Question: In my app, i want to fetch data from FMDB database and that data i want to send to watch. But the problem is that when the data is fetched, it doesn't show the actual data in console like ticket_type = Movie, time = 11:42 p.m. Instead it shows only memory address result.
The source code for my TicketData is below
'''
class TicketData: NSObject {
var field1: String?
var field2: String?
var field3: String?
var field4: String?
override init() {
super.init()
}
convenience init(field1: String, field2: String, field3: String, field4: String) {
self.init()
self.field1 = field1
self.field2 = field2
self.field3 = field3
self.field4 = field4
}
'''
}
The screenshot for my app is
screenshot for my app

My source code is below
'''
class TicketDetailViewController: UIViewController, WCSessionDelegate {
var databasePath = NSString()
var holding_Ticket_category: String = ""
var holding_Image: UIImage?
var hold_ticketName: String = ""
var hold_ticketDate: String = ""
var hold_ticketTime: String = ""
var session: WCSession!
var ticketDataArray:[TicketData] = []
@IBOutlet weak var ticket_grey: UIImageView!
@IBOutlet weak var cropped_frame: UIImageView!
@IBOutlet weak var display_image: UIImageView!
@IBOutlet weak var ticket_type_name: UILabel!
@IBOutlet weak var ticket_date: UILabel!
@IBOutlet weak var ticket_time: UILabel!
@IBOutlet weak var ticket_category: UILabel!
override func viewDidLoad()
{
super.viewDidLoad()
if WCSession.isSupported(){
self.session = WCSession.defaultSession()
self.session.delegate = self
self.session.activateSession()
}
display_image.image = holding_Image
ticket_type_name.text = hold_ticketName
ticket_date.text = hold_ticketDate
ticket_time.text = hold_ticketTime
ticket_category.text = holding_Ticket_category
let filemgr = NSFileManager.defaultManager()
let dirPaths = NSSearchPathForDirectoriesInDomains(.DocumentDirectory, .UserDomainMask, true)
let docsDir = dirPaths[0]
var ticketDB: FMDatabase
databasePath = (docsDir as NSString).stringByAppendingPathComponent("ticket_Pass.sqlite")
if !filemgr.fileExistsAtPath(databasePath as String)
{
ticketDB = FMDatabase(path: databasePath as String)
if ticketDB.open()
{
let sql_stmt = "CREATE TABLE IF NOT EXISTS TICKET (ID INTEGER PRIMARY KEY AUTOINCREMENT, IMAGE TEXT, TICKET_CATEGORY TEXT, TICKET_TYPE TEXT, DATE TEXT, TIME TEXT)"
if !ticketDB.executeStatements(sql_stmt)
{
print("Error: \(ticketDB.lastErrorMessage())")
}
ticketDB.close()
} else
{
print("Error: \(ticketDB.lastErrorMessage())")
}
}
}
'''
@IBAction func addTickets(sender: UIButton)
{
'''
let ticketDB = FMDatabase(path: databasePath as String)
if ticketDB.open()
{
let insertSQL = "INSERT INTO TICKET (image, ticket_category, ticket_type, date, time) VALUES ('\(display_image.image!)', '\(ticket_category.text!)', '\(ticket_type_name.text!)', '\(ticket_date.text!)', '\(ticket_time.text!)')"
let result = ticketDB.executeUpdate(insertSQL,withArgumentsInArray: nil)
if !result
{
print("Error: \(ticketDB.lastErrorMessage())")
} else
{
let alt = PMAlertController(title: "Success!", description: "Your data is saved to Database!", image: UIImage(named: ""), style: .Alert)
alt.addAction(PMAlertAction(title: "OK!", style: .Default, action: { (ACTION) -> Void in
self.navigationController?.popToRootViewControllerAnimated(true)
}))
self.presentViewController(alt, animated: true, completion: nil)
print(databasePath)
}
}
}
@IBAction func deleteTickets(sender: UIButton) {
let alt = PMAlertController(title: "Delete Ticket Details!", description: "Are you sure?", image: UIImage(named: ""), style: .Alert)
alt.addAction(PMAlertAction(title: "Cancel", style: PMAlertActionStyle.Default, action: { (ACTION) -> Void in
self.dismissViewControllerAnimated(true, completion: nil)
}))
alt.addAction(PMAlertAction(title: "OK", style: PMAlertActionStyle.Default, action: { (ACTION) -> Void in
self.navigationController?.popToRootViewControllerAnimated(true)
}))
self.presentViewController(alt, animated: true, completion: nil)
}
@IBAction func sendToWatch(sender: AnyObject) {
let ticketDB = FMDatabase(path: databasePath as String)
if ticketDB.open()
{
let insertSQL = "INSERT INTO TICKET (image, ticket_category, ticket_type, date, time) VALUES ('\(display_image.image!)', '\(ticket_category.text!)', '\(ticket_type_name.text!)', '\(ticket_date.text!)', '\(ticket_time.text!)')"
let result = ticketDB.executeUpdate(insertSQL,withArgumentsInArray: nil)
if !result
{
print("Error: \(ticketDB.lastErrorMessage())")
} else
{
let alt = PMAlertController(title: "Success!", description: "Your data is saved to Database!", image: UIImage(named: ""), style: .Alert)
alt.addAction(PMAlertAction(title: "OK!", style: .Default, action:
{ (ACTION) -> Void in
let ticketDB = FMDatabase(path: self.databasePath as String)
if ticketDB.open()
{
let querySQL = "SELECT * FROM TICKET"
let result: FMResultSet? = ticketDB.executeQuery(querySQL, withArgumentsInArray: nil)
if let result = result
{
var ticketData = TicketData()
while (result.next() == true)
{
let image = result.stringForColumn("image")
let ticket_category = result.stringForColumn("ticket_category")
let ticket_type = result.stringForColumn("ticket_type")
let date = result.stringForColumn("date")
let time = result.stringForColumn("time")
ticketData = TicketData(field1: ticket_category!, field2: ticket_type!, field3: date!, field4: time!, field5: image!)
self.ticketDataArray.append(ticketData)
}
print("Data: \(result.resultDictionary())")
}
}else
{
print("Error: \(ticketDB.lastErrorMessage())")
}
ticketDB.close()
}
}))
self.presentViewController(alt, animated: true, completion: nil)
print(databasePath)
}
}
'''
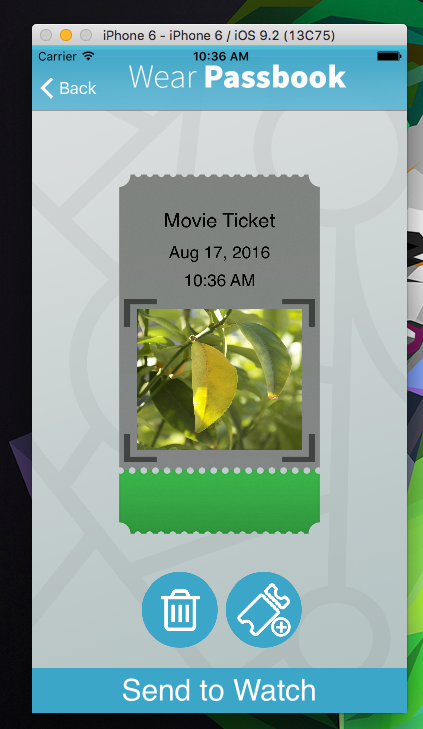
Answer: The ticketData is an object and you're trying to print an object using,
'''
print("Data: \(ticketData)")
'''
Whenever we try to print an object, always the object's memory address will be printed and not the object's properties. If you want to print the object properties, print it one by one like,
'''
print("Data: \(ticketData.ticket_type)")
'''
and so on. If you want to print everything at one shot, what you could do is you can get an dictionary object from the resultSet and print it.
'''
print("Data:\(resultSet.resultDictionary())")
'''
How to get the last value of the result set.
'''
if let result = result {
var ticketData = TicketData()
var latestTicketDict = [String: AnyObject]()
while (result.next() == true) {
let image = result.stringForColumn("image")
let ticket_category = result.stringForColumn("ticket_category")
let ticket_type = result.stringForColumn("ticket_type")
let date = result.stringForColumn("date")
let time = result.stringForColumn("time")
ticketData = TicketData(field1: ticket_category!, field2: ticket_type!, field3: date!, field4: time!, field5: image!)
self.ticketDataArray.append(ticketData)
latestTicketDict = result.resultDictionary()
}
print("Data: \(latestTicketDict)")
}
'''
: Also I would recommend you to go through the FMDB documentation on their github page and study some tutorials on FMDB to write more efficient DB operations. Also don't close the database and open the database for every db operation as the creator of the FMDB says <URL> -
> "Keep it open unless you change your schema. That's the only reason to
close it, and constantly re-opening it is a little hit on performance
/ battery life."
Also I recommend you to take a look at FMDatabaseQueue.
Hope this Helps.